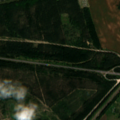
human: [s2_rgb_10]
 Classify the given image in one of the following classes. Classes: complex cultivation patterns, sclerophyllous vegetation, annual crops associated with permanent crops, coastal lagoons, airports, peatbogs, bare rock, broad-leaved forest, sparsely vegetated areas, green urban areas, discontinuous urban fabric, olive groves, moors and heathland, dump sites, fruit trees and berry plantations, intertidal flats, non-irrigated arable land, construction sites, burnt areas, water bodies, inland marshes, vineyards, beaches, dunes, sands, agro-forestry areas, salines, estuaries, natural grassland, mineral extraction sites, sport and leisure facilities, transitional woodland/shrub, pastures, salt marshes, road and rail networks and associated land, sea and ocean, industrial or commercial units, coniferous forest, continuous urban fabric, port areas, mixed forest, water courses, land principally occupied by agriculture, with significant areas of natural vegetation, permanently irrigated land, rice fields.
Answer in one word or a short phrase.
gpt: non-irrigated arable land, pastures, transitional woodland/shrub